Question: 'WrapPanel' is not supported by , as such I am using this code:
<URL>
I've found a problem with using this code in a 'Grid'. Any controls rendered in the row after I place the 'WrapPanel' in, render the 'WrapPanel' in the same row.
It's almost as though the 'Grid' doesn't recognise that 'WrapPanel' is rendering content and so all controls in the following rows take it's place.
See image as an example.

Any ideas on how to resolve this?
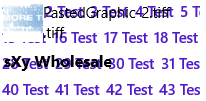
Answer: Seems like the implementation you are using doesn't measure the size of the panel correctly. If the size it returns from a measure pass is 0 then the Grid with 'RowDefinition Height="Auto"' will make a row with a height of 0, so if anything gets rendered in that row that isn't clipped - it will render under the content of the next row. It seems like the WinRT XAML Toolkit version of the WrapPanel ported from Silverlight Toolkit works well for you. Here is the link for anyone else to use it too: <URL>